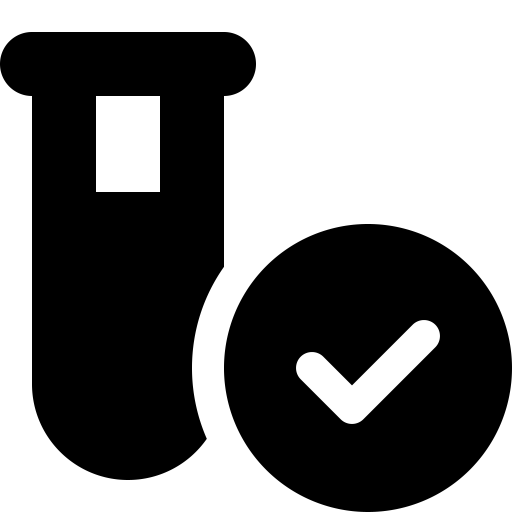
Tags: icon, FontAwesome, fa-icon, solid, vial, circle, check